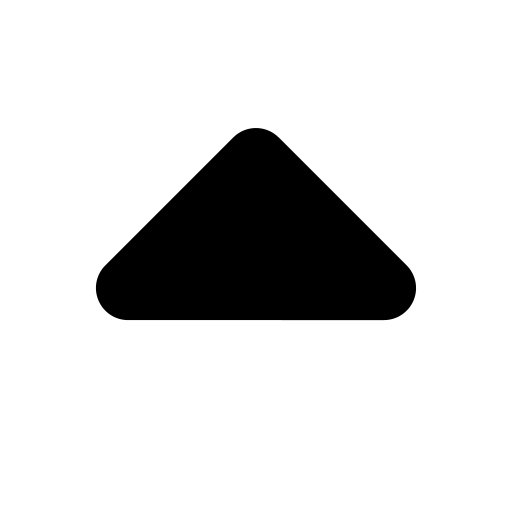
Tags: icon, FontAwesome, fa-icon, solid, caret, up